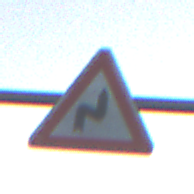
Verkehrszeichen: DoppelkurveRechts
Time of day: SunriseSunset
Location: Outdoor (Nature)
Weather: Clear
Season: Winter
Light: Natural